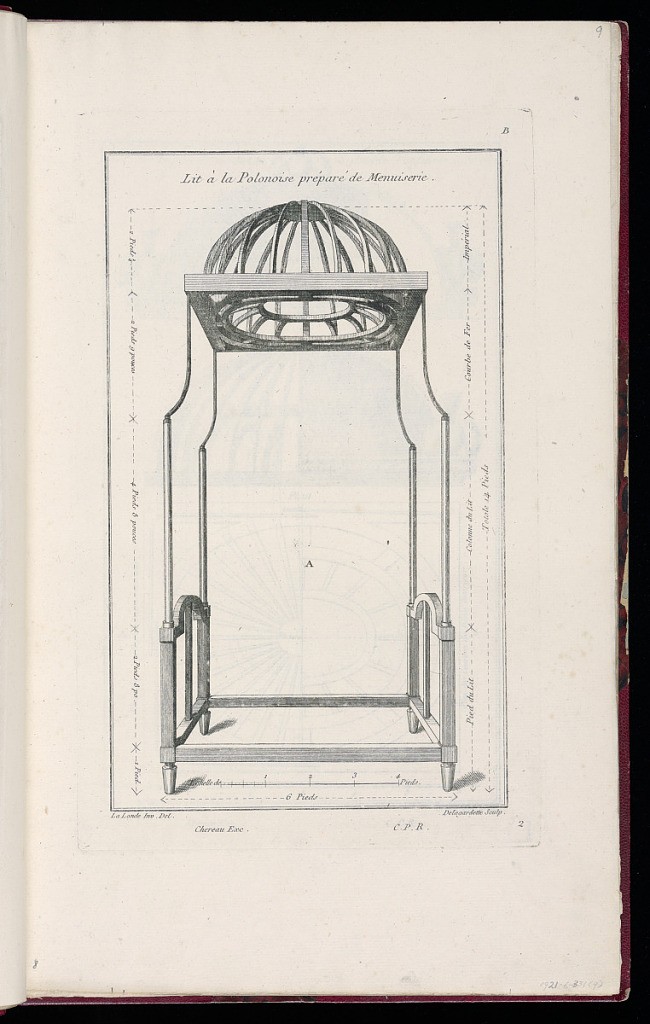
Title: Lit à la Polonoise préparé de Menuiserie
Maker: Richard de Lalonde, French, active 1780–96
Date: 1775-1788
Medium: Etching on off-white laid paper
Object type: Print
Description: Designs for the joinery for the "lit à la Polonoise" (1921-6-331-8), including for the canopy and frame. The plate is signed and numbered.